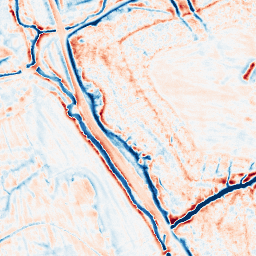
Category: edge_preserving
Decomposition family: bilateral
Decomposition parameters: d: 15
sigma_color: 25
sigma_space: 100
Upsampling method: bspline
Upsampling parameters: scale: 8
Upsampling scale: 8